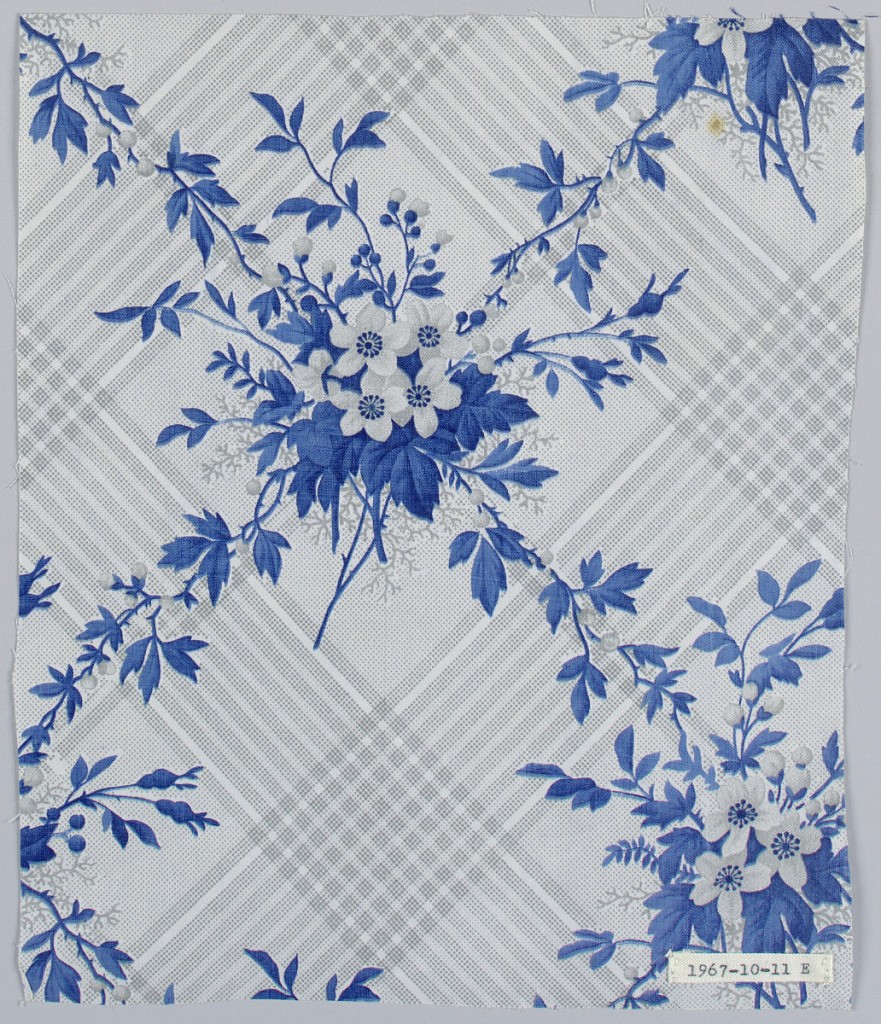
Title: Textile
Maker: Schwartz-Huguenin
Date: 1851–63
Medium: cotton Technique: printed by engraved roller on plain weave
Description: Seven pieces, same design, different colors. A) Ground printed by "molette" in diamond-shaped design of stripes composed of minute dots in pale blue. Flower clusters in rose and dull greens, printed over background. B) Grey ground and flowers, strong green leaves. C) Grey ground, flowers old rose with green foliage. D) Grey ground, blue flowers, grey foliage. E) grey ground, grey flowers, blue-green foliage. F) lighter grey ground, flowers with strong green foliage. G) Greey ground, blue flowers, green foliage.